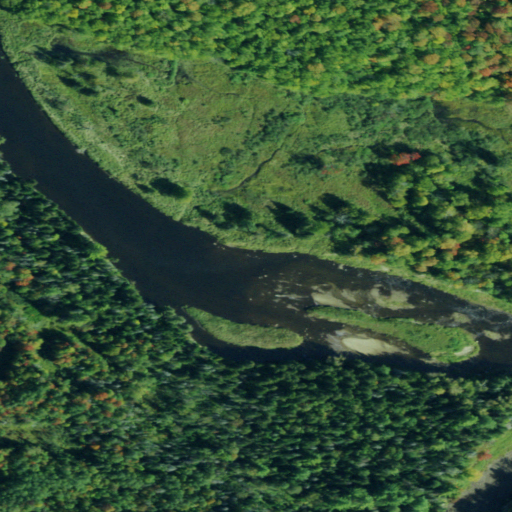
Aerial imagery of island in New York named Elm Island containing woody wetlands, open water, deciduous forest, evergreen forest, and herbaceous wetlands